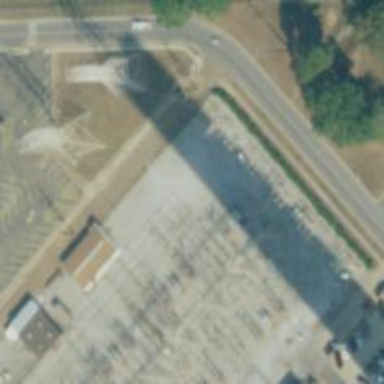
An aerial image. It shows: Switch used for power control.